Question: I created a slider inside of a table like shown in the following code example as I know that the minimum width of the background is used for the slider width:
'''
public OptionScreen(MainClass game) {
super(game);
preference = new PreferencesHelper();
font = this.getDefaultFont(25);
this.table = new Table();
if (Config.DEBUG)
this.table.debug();
// add volumenlabel
LabelStyle style = new LabelStyle(font, Color.WHITE);
volumenLabel = new Label(Config.VOLUMEN_LABLE, style);
table.add(volumenLabel).colspan(2);
table.row();
// add slider
Skin skin = new Skin();
skin.add("sliderbackground",
this.game.manager.get("data/sliderbackground.png"));
skin.add("sliderknob", this.game.manager.get("data/sliderknob.png"));
SliderStyle sliderStyle = new SliderStyle();
sliderStyle.background = skin.getDrawable("sliderbackground");
sliderStyle.background.setMinWidth(600f);
sliderStyle.knob = skin.getDrawable("sliderknob");
volumenSlider = new Slider(0f, 1f, 0.1f, false, sliderStyle);
volumenSlider.setValue(preference.getVolumen()); // load current volumen
volumenSlider.addListener(new ChangeListener() {
@Override
public void changed(ChangeEvent event, Actor actor) {
volumeValue.setText(String.format("%.01f",
volumenSlider.getValue()));
// sett the preference
preference.setVolumen(volumenSlider.getValue());
}
});
// add volslider to stage
table.add(volumenSlider);
volumenLabel.invalidate();
// table
style = new LabelStyle(font, Color.WHITE);
// set current volumen
volumeValue = new Label(
String.format("%.01f", volumenSlider.getValue()), style);
volumenLabel.setAlignment(2);
table.add(volumeValue).width(50f);
table.row();
initBackButton();
// init table
table.setPosition(Config.VIRTUAL_VIEW_WIDTH / 2,
Config.VIRTUAL_VIEW_HEIGHT / 2 - Config.BLOCK_SIZE * 10);
// add a nice fadeIn to the whole table :)
table.setColor(0, 0, 0, 0f);
table.addAction(Actions.fadeIn(2f)); // alpha fade
table.addAction(Actions.moveTo(Config.VIRTUAL_VIEW_WIDTH / 2,
Config.VIRTUAL_VIEW_HEIGHT / 2, 2f)); // move to center of the
// screen
// add to stage
this.stage.addActor(table);
}
'''
The slide is inside a table with no width set. I already took a look if the width is set and if the calculation for the prefWidth of the slider does uses the set 600f.
'''
Math.max(style.knob == null ? 0 : style.knob.getMinWidth(), style.background.getMinWidth())
'''
Is the calculation for the width of the slider inside the Sliderclass. If I calculate that and log it, it loggs the desired 600f.
Everything seems right to me but the slider is rendered way to small for the 600 I set.
The background and knobtextures are 24x24.
So I hope you guys can tell me what I am doing wrong.

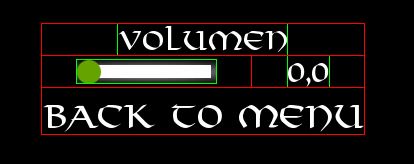
Answer: The folution is, that it's inside an table so the width is defined by the table width attibut for the spec. col and row.
So the fix is pretty short:
'''
table.add(volumenSlider).width(600).height(60);
'''
And its 600width and 60 height.
---
### The wiki got edited to be more clear about this:
> UI widgets do not set their own size and position. Instead, the parent widget sets the size and position of each child. Widgets provide a minimum, preferred, and maximum size that the parent can use as hints. Some parent widgets, such as Table, can be given constraints on how to size and position the children. To give a widget a specific size in a layout, the widget's minimum, preferred, and maximum size are left alone and size constraints are set in the parent.
<URL>